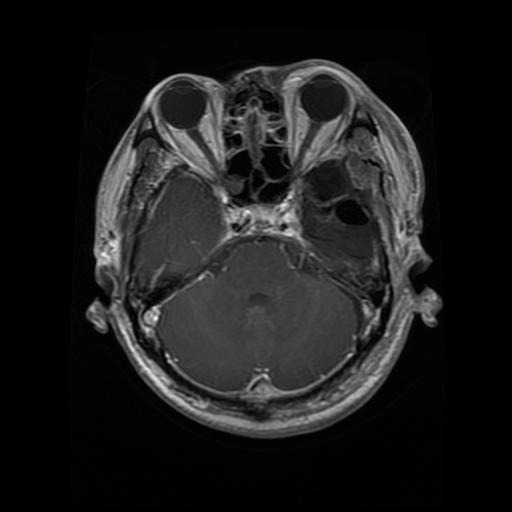
Label: glioma